Interaction volume radius: 10 \u00c5
Interaction volume height: 25 \u00c5
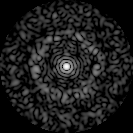
Disorder parameter: 0.8448